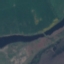
Land use / land cover: River